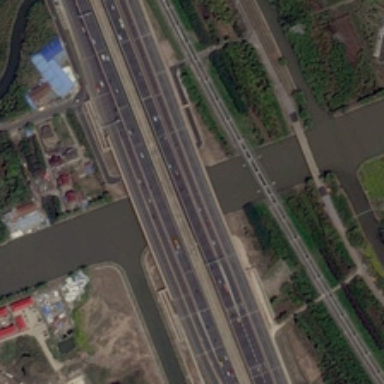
Several parallel roads are over a river with some green trees in two sides of it .